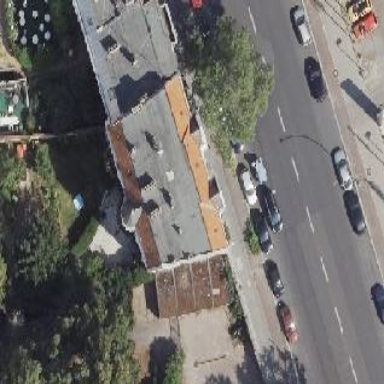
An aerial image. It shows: Unique apartment building with double saltbox roof shape.